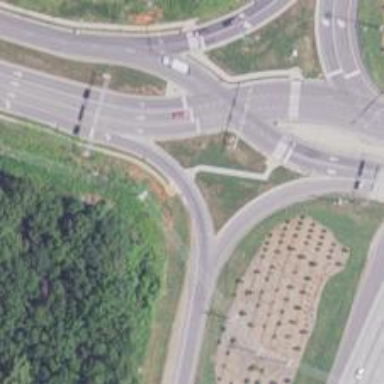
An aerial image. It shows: Motorway link at diverging diamond interchange (DDI) junction.